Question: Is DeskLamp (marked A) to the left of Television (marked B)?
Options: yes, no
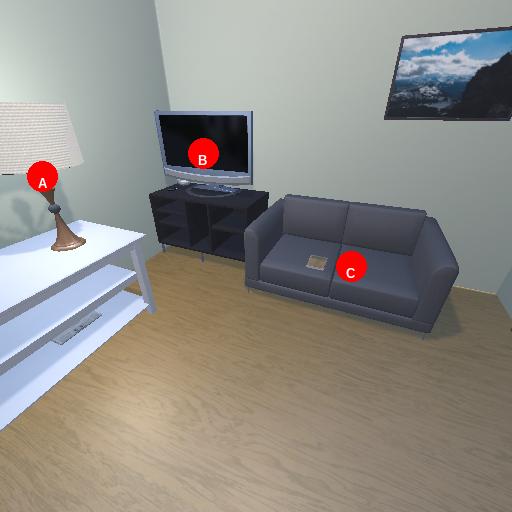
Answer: yes